Interaction volume radius: 5 \u00c5
Interaction volume height: 35 \u00c5
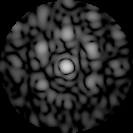
Disorder parameter: 0.5277